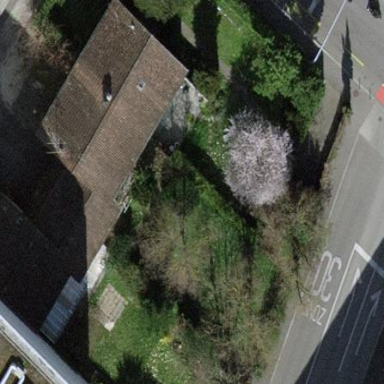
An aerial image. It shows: Garden enclosed by fence.